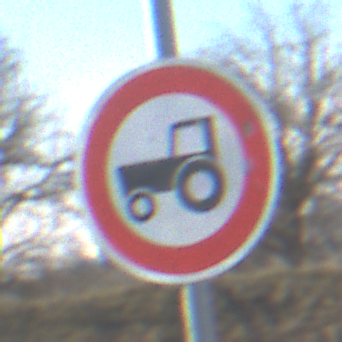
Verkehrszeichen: VerbotKraftfahrzeugeZuegeNichtSchneller25
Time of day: MorningAfternoon
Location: Outdoor (Nature)
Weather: PartlyCloudy
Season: NotSpecified
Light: Natural